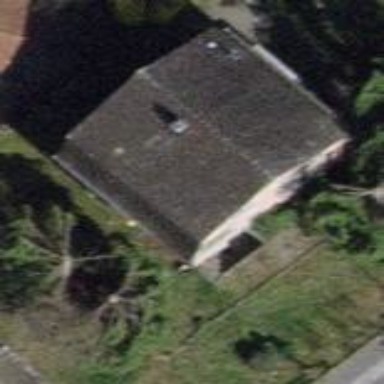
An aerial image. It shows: Detached building.